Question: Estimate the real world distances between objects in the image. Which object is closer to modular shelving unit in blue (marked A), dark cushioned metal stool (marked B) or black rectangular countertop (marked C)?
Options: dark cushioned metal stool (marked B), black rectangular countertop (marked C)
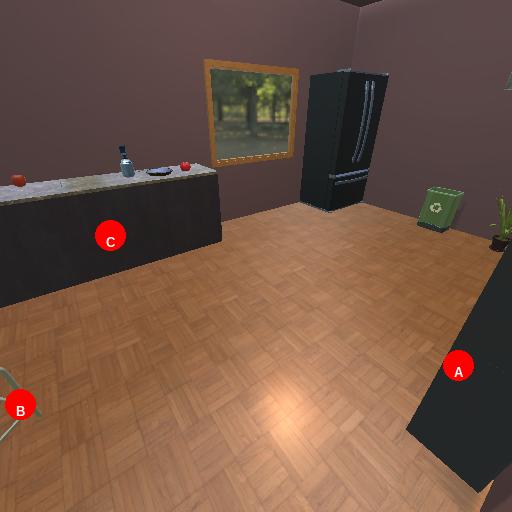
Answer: dark cushioned metal stool (marked B)